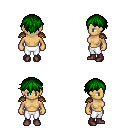
a pixel art fantasy rpg character, female body template, human, tanned skin, leather shoulder armor, white pants, green short bangs hairstyle, maroon shoes, four views (front, back, left, right), 2x2 character sprite sheet, small pixel art, hard edges, no anti-aliasing